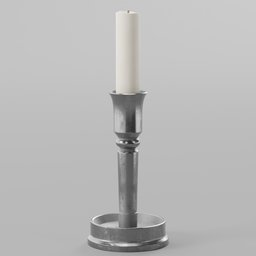
Label: decoration